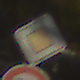
Verkehrszeichen: Vorfahrtsstrasse
Zusatzzeichen unten: Geschwindigkeit90
Umgebung: Outdoor, Urban
Tageszeit: SunriseSunset
Wetter: PartlyCloudy
Licht: Natural
Jahreszeit: Autumn
Kontrast: HighContrast